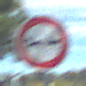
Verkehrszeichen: VerbotGespannfuhrwerke
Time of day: Midday
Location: Outdoor (Special)
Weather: PartlyCloudy
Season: NotSpecified
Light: Natural